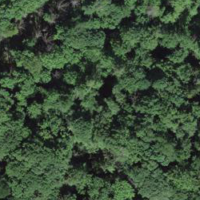
EUNIS habitat code: 44
Species observed at this site:
Daphne laureola
Tussilago farfara